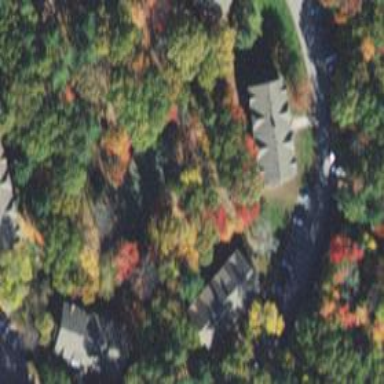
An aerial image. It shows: Smoothly paved residential road.